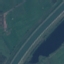
Land use / land cover class: River